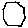
Label: hexagon